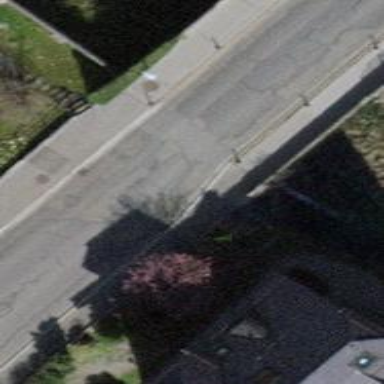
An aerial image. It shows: Asphalt road in residential area.